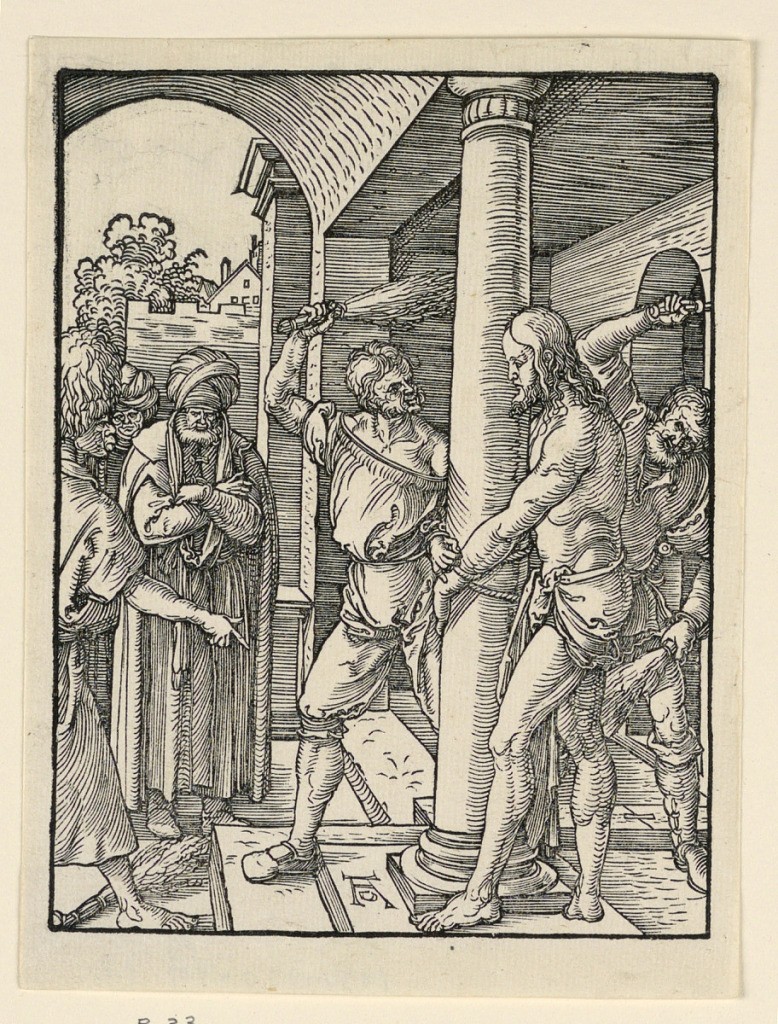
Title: The Flagellation, from The Little Passion Series
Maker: Albrecht Dürer, German, 1471–1528
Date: ca. 1509–1511
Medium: Woodcut on paper
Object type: Print
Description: Interior, with Christ shown bound to a pillar in the foreground, right. He is being flogged by two men, the scene observed by turbaned men, standing to left. Monogram of Dürer at lower center.